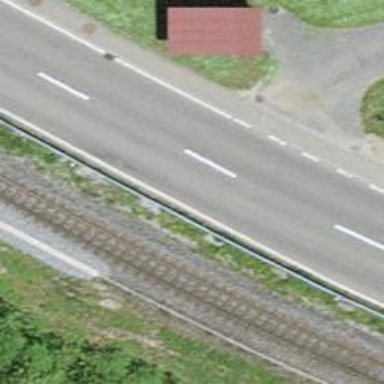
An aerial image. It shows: Secondary road with asphalt surface.